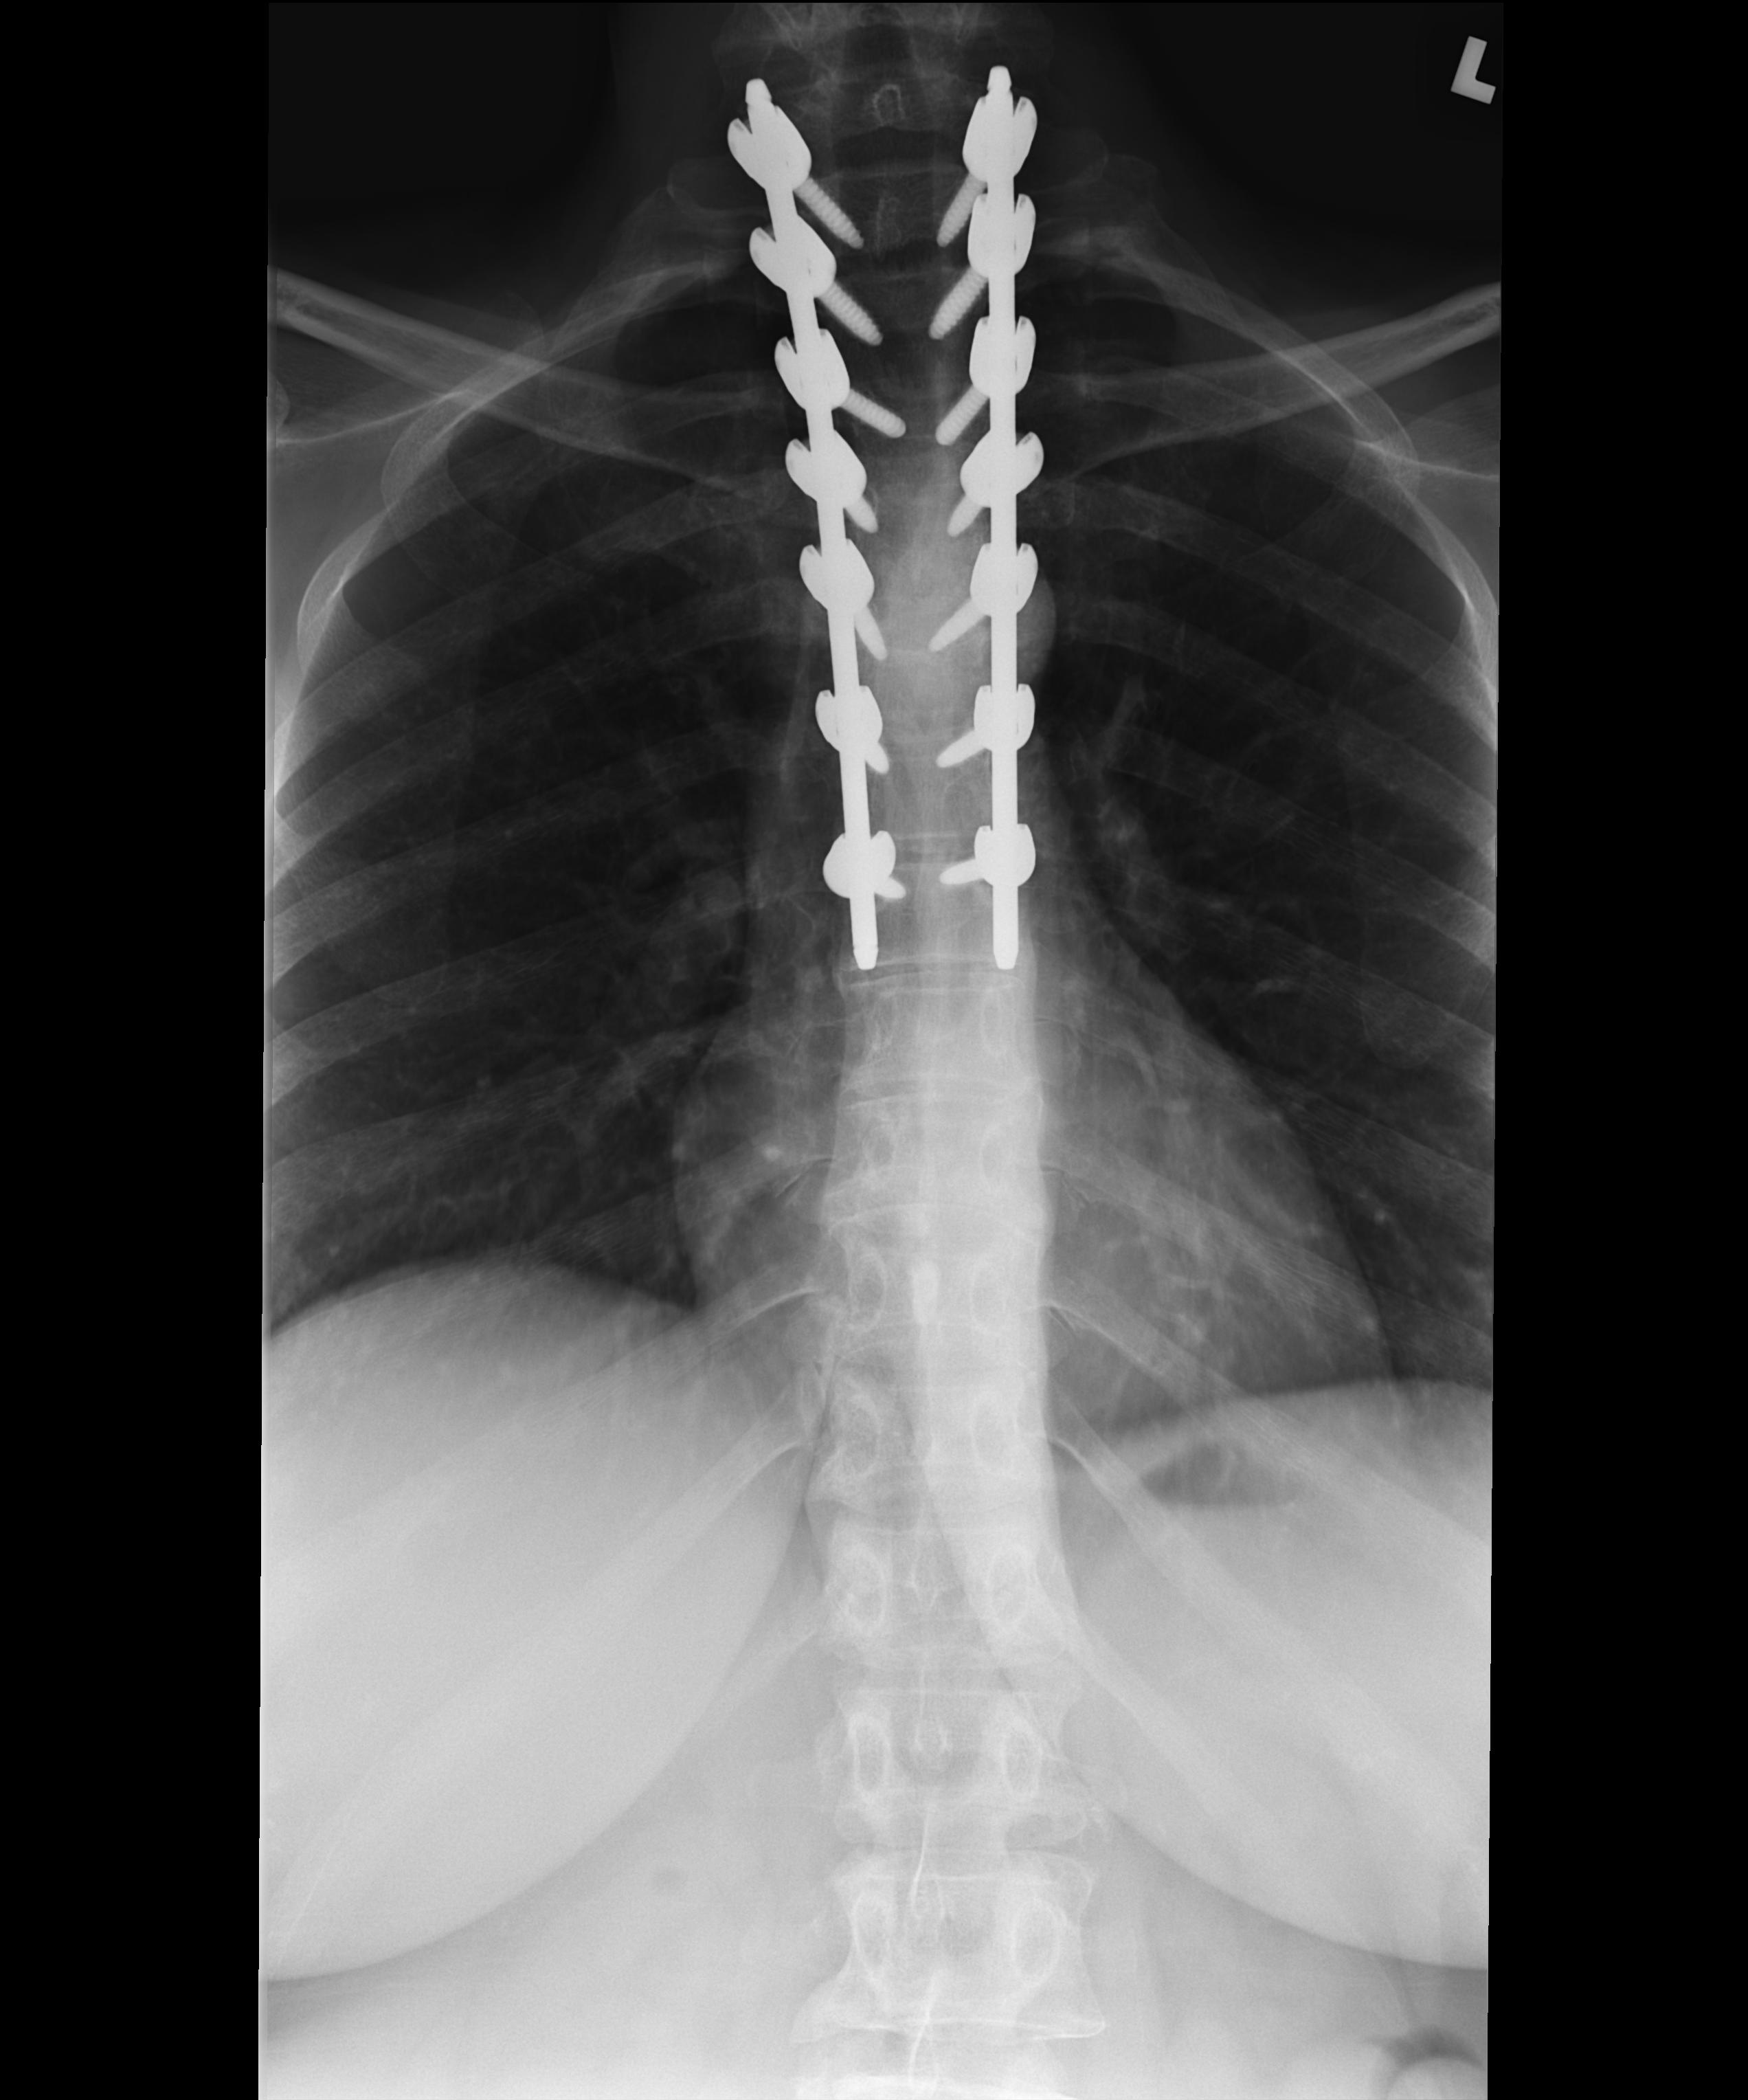
View: AP
Implant manufacturer: medtronic solera